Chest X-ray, PA view. Patient: 37 years old, sex F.
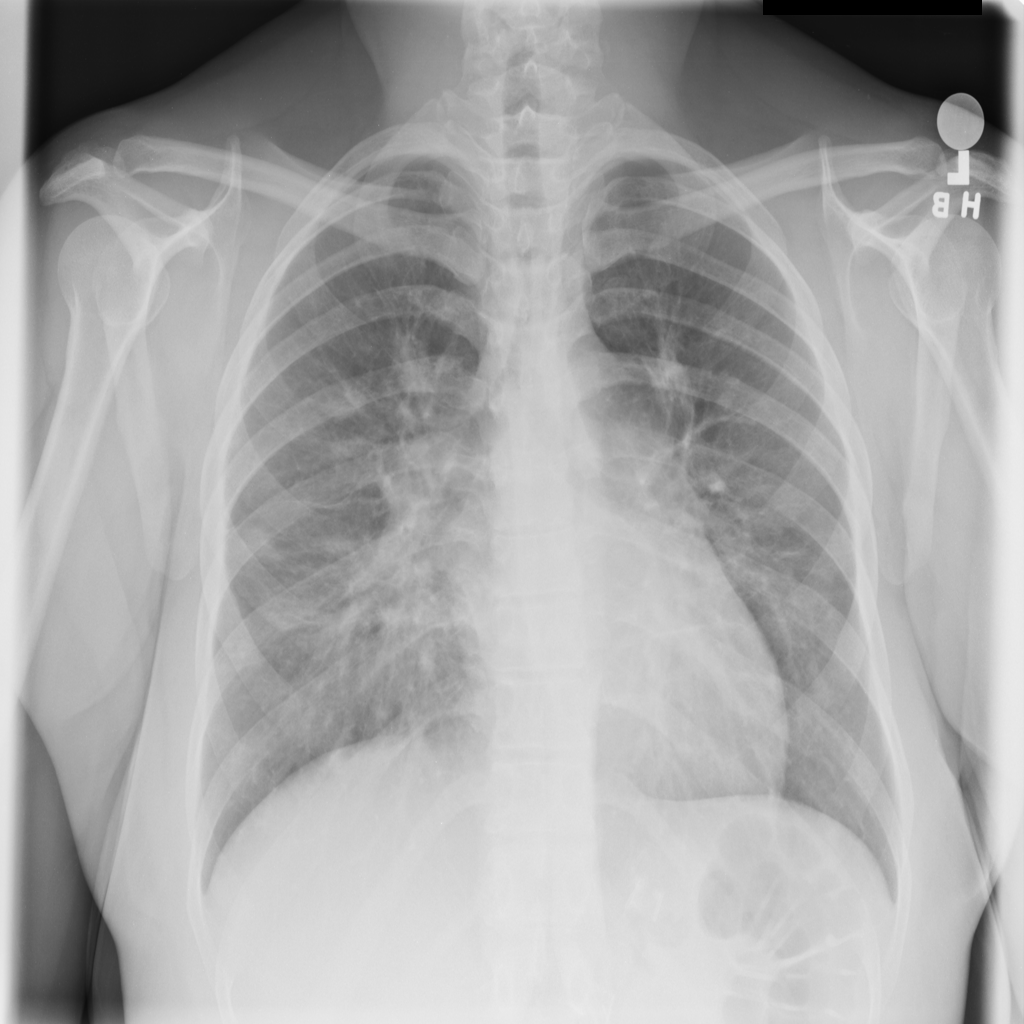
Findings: Fibrosis, Pleural_Thickening